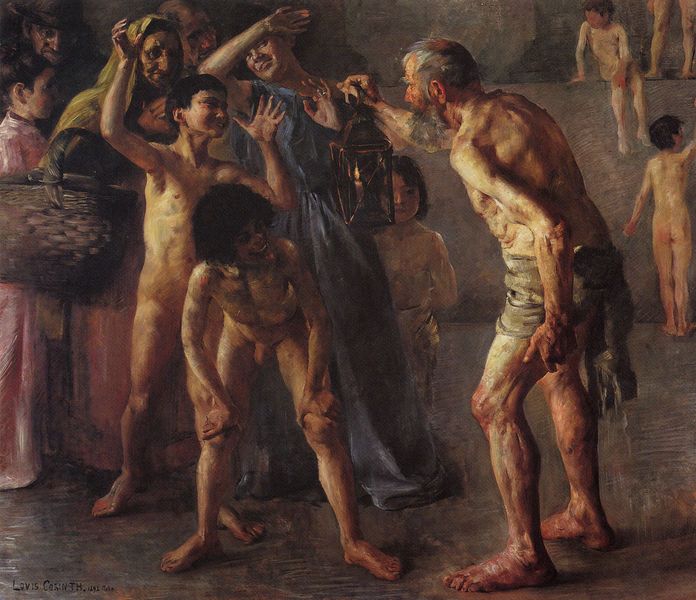
Titel: Diogenes
Künstler: Lovis Corinth
Standort: Regensburg
Institution: Museum Ostdeutsche Galerie
Schlagwörter: akt, blau, dunkel, fuß, gemälde, gruppe, hand, haut, körper, lendenschurz, mann, nackt, schatten, wasser, baden, frauen, gelb, grün, menschen, mädchen, ocker, sitzen, wäsche, braun, brust, finger, frau, frisur, grau, haar, hell, hut, kleid, kleider, lampe, laterne, licht, männer, rücken, schwarz, zeichnung, rot, schleier, tuch, beige, expressionismus, rock, tanz, alt, bart, gesichter, jung, alte, arm, arme, falten, gesicht, halten, mensch, stehen, stein, vollbart, hände, signatur, öl, schlank, boden, dunkelheit, gewand, stoff, familie, kind, leuchte, locken, renaissance, rosa, kinder, beine, schleppe, schürze, spanien, taille, bein, füße, hintern, klar, düster, alter mann, haltung, jungen, knaben, mauer, markt, treppe, spielen, kopftuch, faltig, gestreift, goya, kerze, korb, stufen, bauch, faltenwurf, nackte, junge, brustwarze, knie, wade, dünn, leuchten, knochen, abwenden, bad, lachen, spiel, fussboden, barfuss, hell dunkel, penis, hinterhof, corinth, lovis, lovis corinth, alter, antike, ausgemergelt, ausgezehrt, auslachen, balt, beleuchten, bildf, blenden, blendng, blind, blinder, bücken, corinth lovis, corith lovis, diogenes, dunkelgrau, dürr, düsternis, erschrecken, fetzen, flamme, geflecht, gesäss, greis, hager, hautfarbe, helligkeit, hintegrund, hänseln, irrenanstalt, knabe, knochig, krank, lappen, lende, lendentuch, lepra, levis, levis corinth, licjht, lumpen, mackig, maske, moses, narr, narren, philosoph, picknickkorb, proviantkorb, ringellocken, runzlig, sehnig, spott, suchen, suchender, unbekleidet, unterschrift, velasquez, verhöhnen, verlachen, veräppeln, weidenkorb, zigeuner, spanisch, bub, geblendet, wunden, mittelalter, alte frau, lamoe, schwaz, datiert, lukas, zurbaran, nackt mann, 17 jh, clireobscure, schwarhaarig